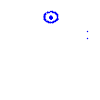
Particle: pion